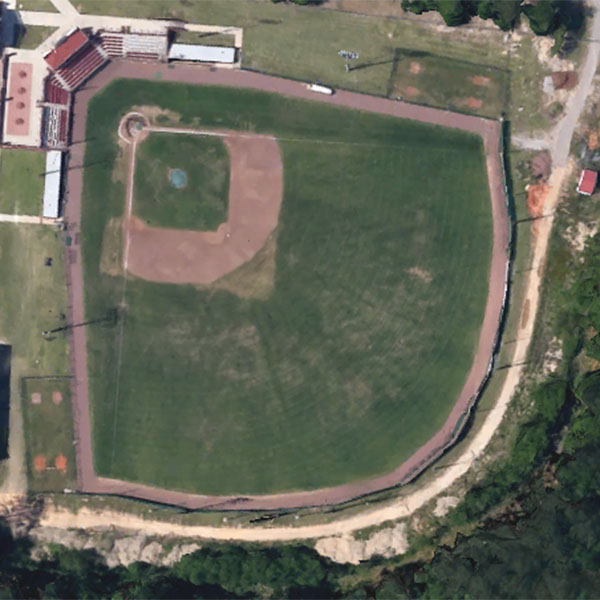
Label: BaseballField